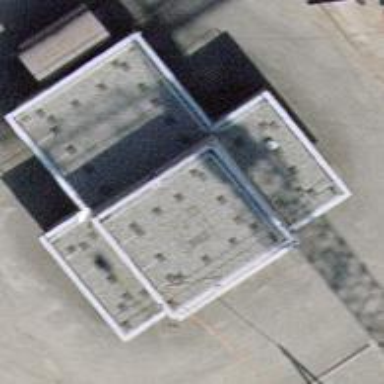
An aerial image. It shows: Industrial building.